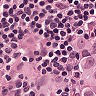
Metastatic tissue present: no